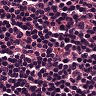
Metastatic tissue present: no